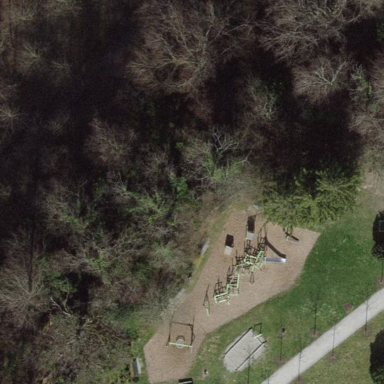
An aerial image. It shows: Playground area for leisure activities on the land.